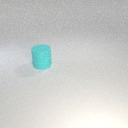
large cyan rubber cylinder